Question: I've got some numerical data of a positive function with a number of "zeros", however, none of these zeros is ever exactly zero. I'd like to extract the positions of all these zero values, and was wondering what the best way to do it was. Here's a contrived example that is similar to what I'd like to solve, with an illustrative plot of the values, the adjacent differences, and the signs of those differences:
'''
a = [ 0.0062 ; 0.0041 ; 0.0021 ; 0.0003 ; 0.0015 ; 0.0031 ; 0.0045 ; 0.0059 ; 0.0062 ; 0.0041 ; 0.0021 ; 0.0003 ; 0.0015 ; 0.0031 ; 0.0045 ; 0.0059 ]/0.0062 ;
d = diff(a) ;
r = -3/2:0.5:length(a)/2-4/2 ;
close all ;
hold on ;
plot( r, a ) ;
plot( r(1:length(d)), d ) ;
plot( r(1:length(d)), sign(d) ) ;
'''
Which produces:

Based on what I've done, I could iterate over the array and find all the places that the sign of the difference array changes from -1, to 1. Two questions:
1. Is there a better way to do that than a for-loop?
2. Is there a better way to do this sort of search for all miniumums?
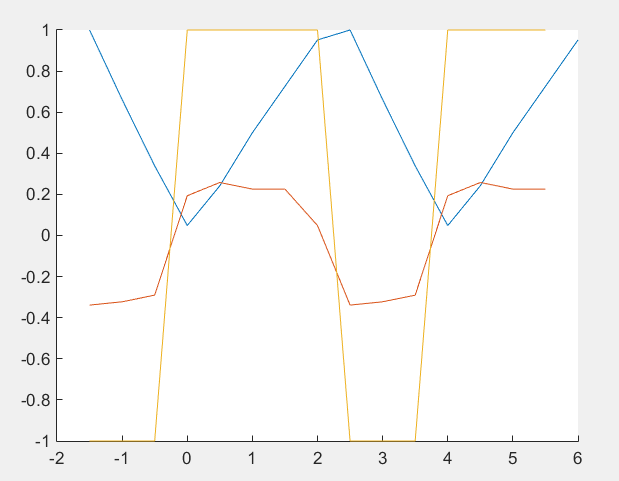
Answer: To :
'''
indices = find(diff(sign(diff(a)))==2)+1;
'''
In your example this gives
'''
indices =
4
12
'''
---
Depending on what you want to achieve, you could directly as follows:
'''
b = abs(a);
indices = find(b==min(b))
'''
which also gives
'''
indices =
4
12
'''
Note that this will find index of the value that is closest to zero, unless there is a tie between several values, in which case it returns indices.